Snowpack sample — Buffalo Mountain, Silverthorne, Colorado, USA (1/25/25, 10:11 AM MST)
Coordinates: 39.6222, -106.1139
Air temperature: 22 °F
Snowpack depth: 110 cm
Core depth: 10 cm
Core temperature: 46.4 °F
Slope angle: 12°, slope face: 102°
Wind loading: high
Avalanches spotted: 0
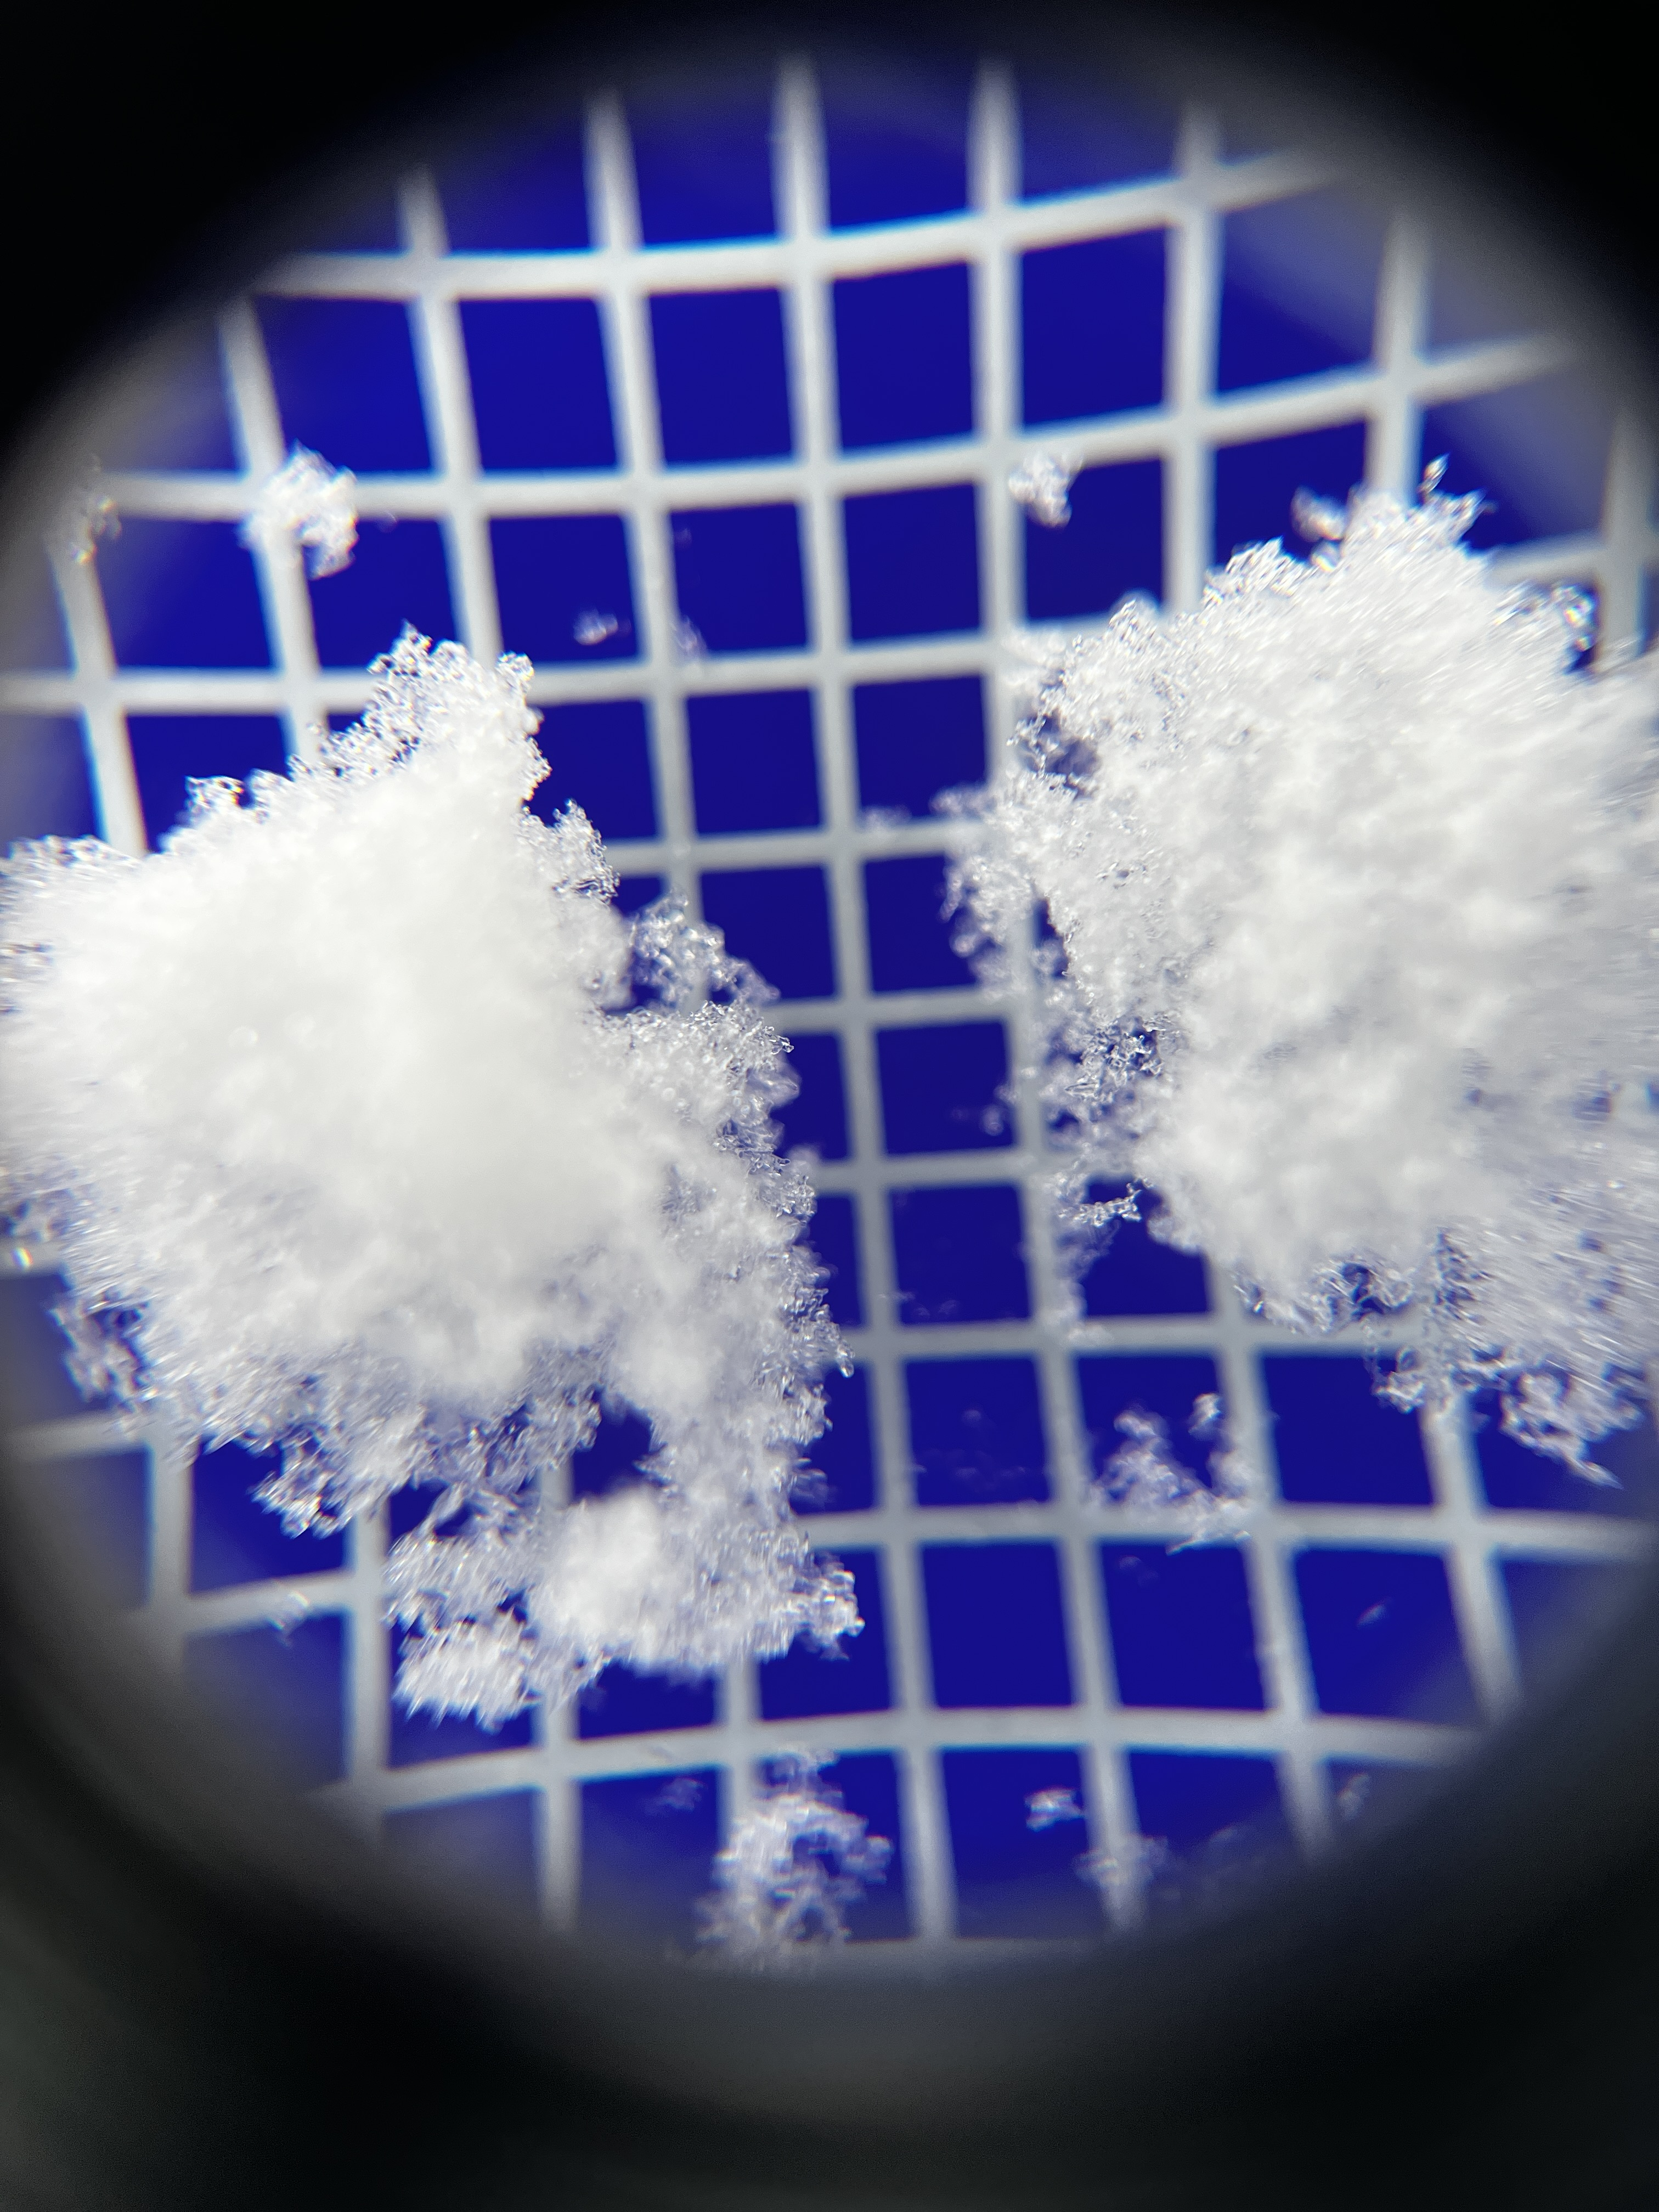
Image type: magnified_profile
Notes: No avalanches nearby, collected on the outskirts of a fire break 15 meters from the treeline, on way to Buffalo and Red Mountain